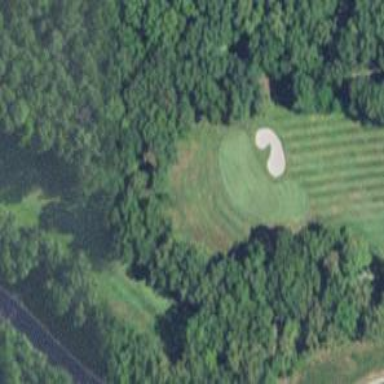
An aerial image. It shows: View of golf hole.